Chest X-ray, PA view. Patient: 35 years old, sex M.
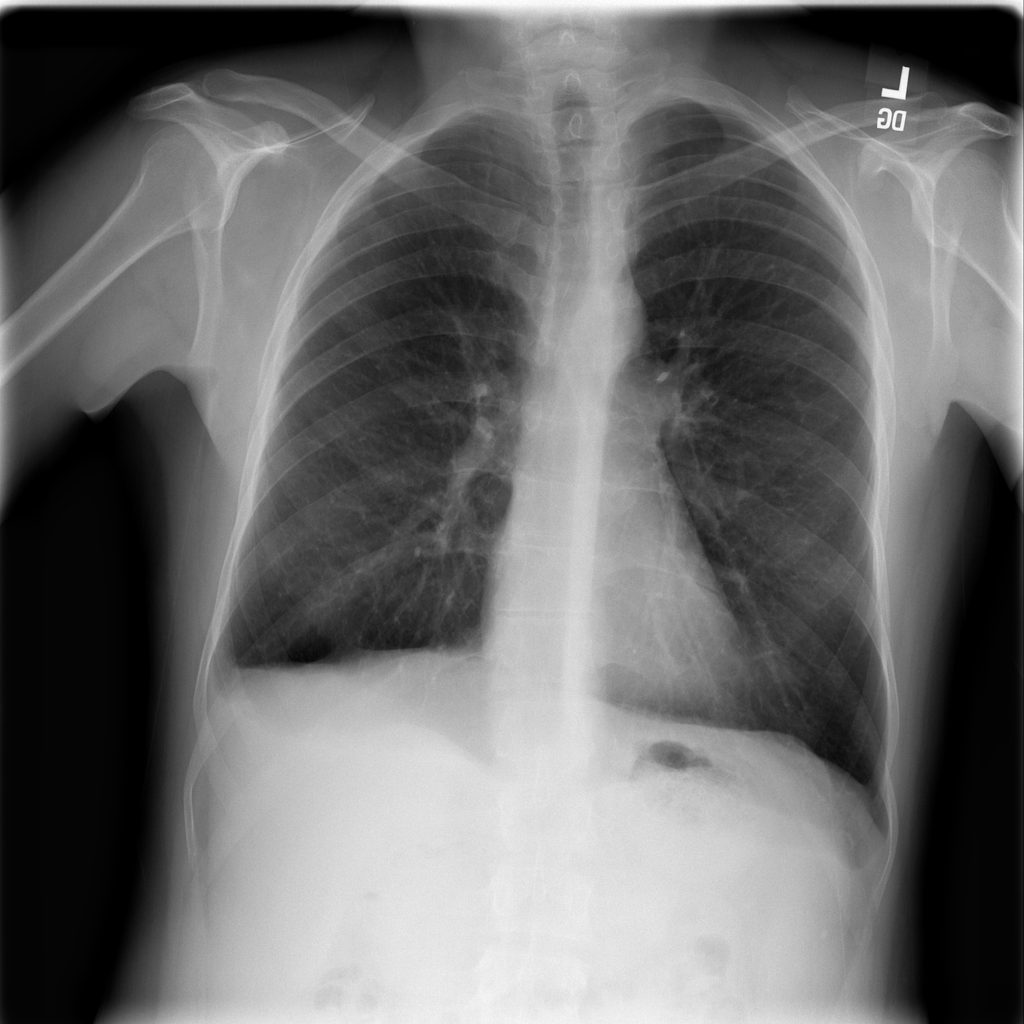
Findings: No Finding